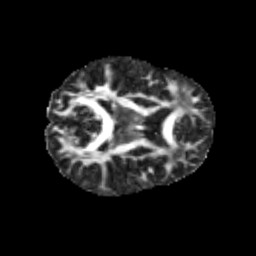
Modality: FA
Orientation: axial
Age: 12
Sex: female
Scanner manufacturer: siemens
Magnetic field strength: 3 T
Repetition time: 3.8 s
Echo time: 0.07 s